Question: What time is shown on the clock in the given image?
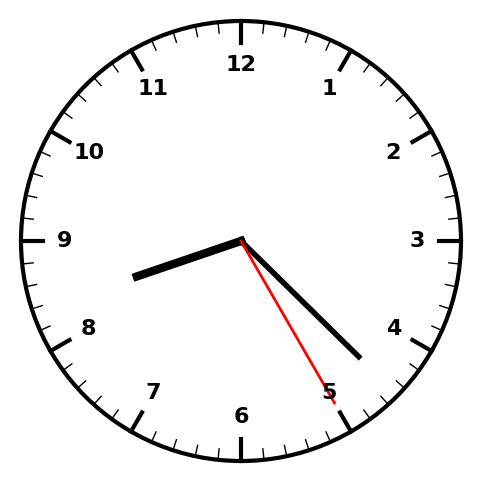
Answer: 08:22:25